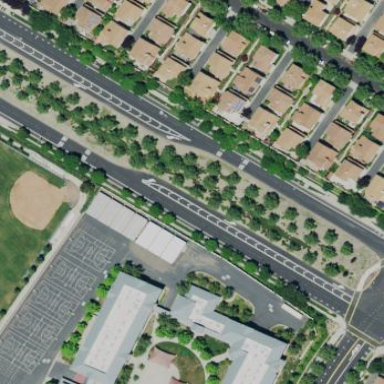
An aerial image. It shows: Asphalt schoolyard.